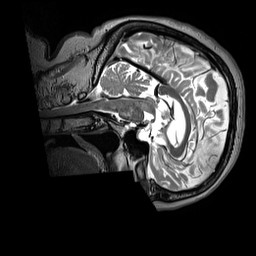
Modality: T2w
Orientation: sagittal
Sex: female
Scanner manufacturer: siemens
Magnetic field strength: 3 T
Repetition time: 3.2 s
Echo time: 0.409 s